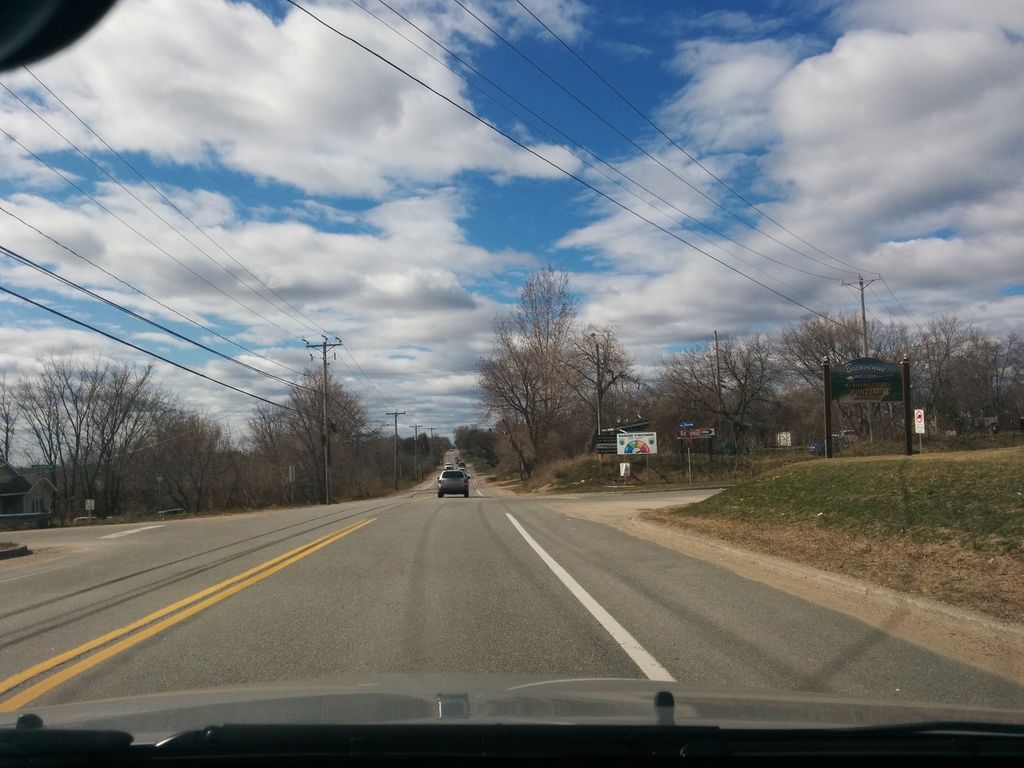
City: ottawa-gatineau